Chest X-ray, PA view. Patient: 43 years old, sex F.
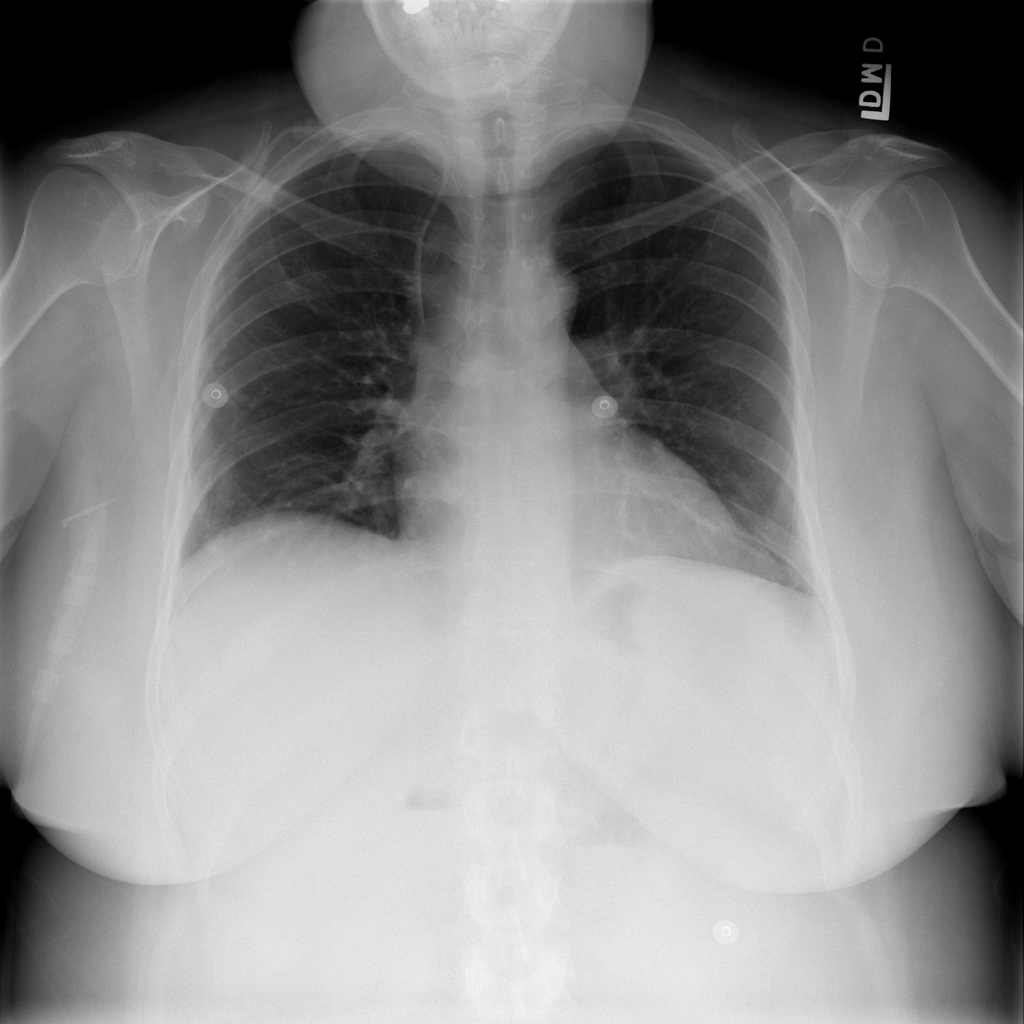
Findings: No Finding